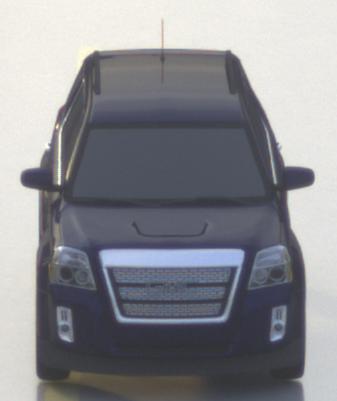
Make: GMC
Model: Terrain
Detailed model: Gen. 1
Model produced from: 2009
Model produced until: 2017
Doors: 5
Color: blue
Road condition: wet road
Daytime: sunrise or sunset
Contrast: low contrast